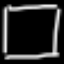
Label: square